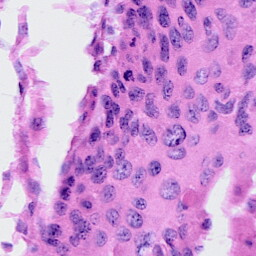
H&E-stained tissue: Cervix